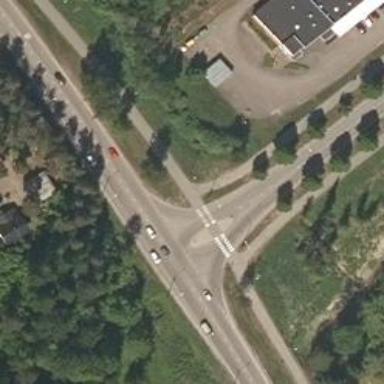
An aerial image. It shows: Island crossing on the road.